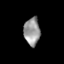
Tissue: skin
Cell type: Epithelial cells
Senescence score: 0.9116
Nuclear area (px): 433
Mean DAPI intensity: 151.187